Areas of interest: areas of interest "Badminton Court"
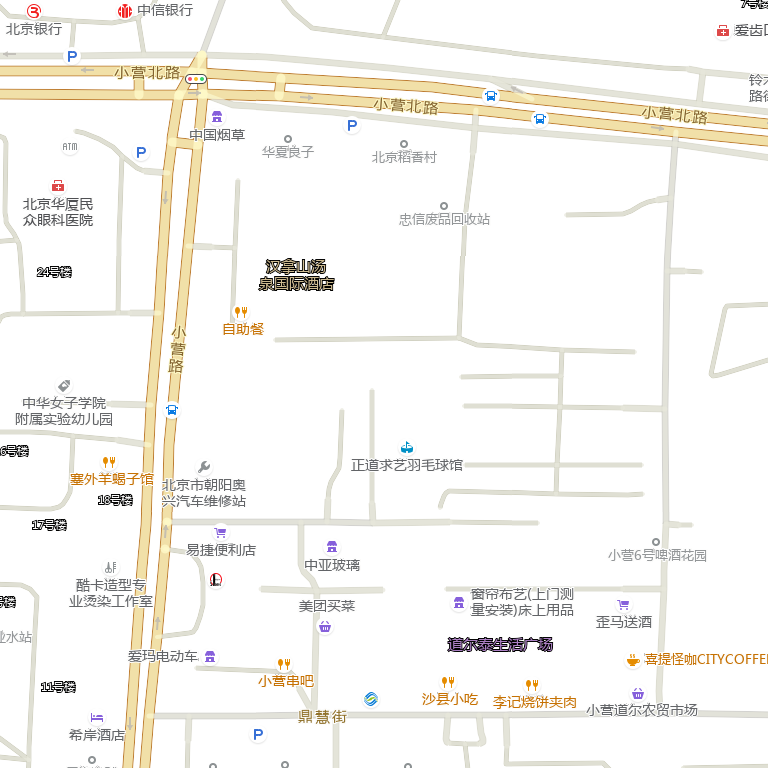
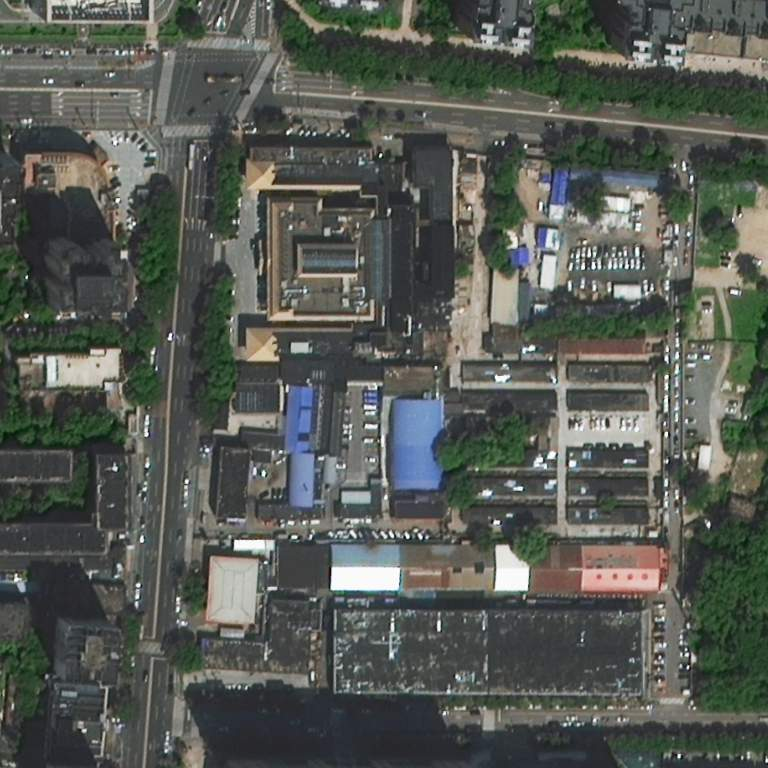